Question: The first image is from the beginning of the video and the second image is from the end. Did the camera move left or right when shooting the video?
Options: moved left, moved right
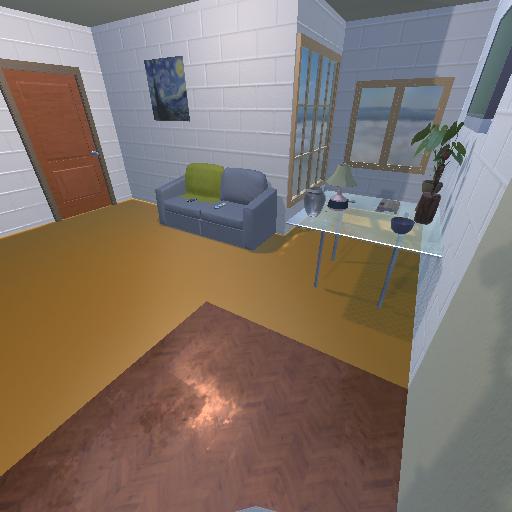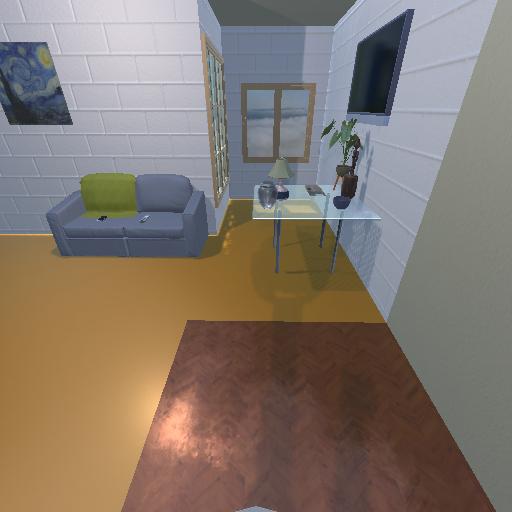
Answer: moved left